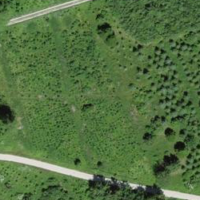
EUNIS habitat code: 43
Species observed at this site:
Aegopodium podagraria